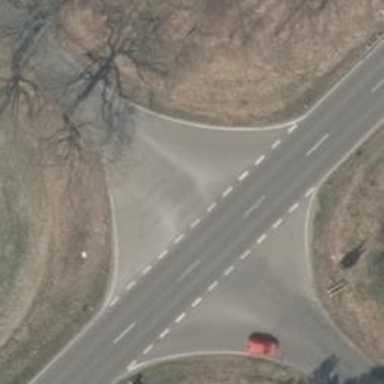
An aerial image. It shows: Tertiary road with asphalt surface.